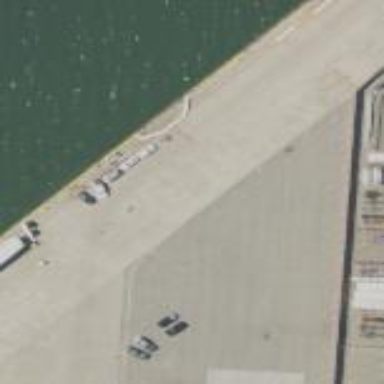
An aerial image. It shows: Parking area with asphalt surface.